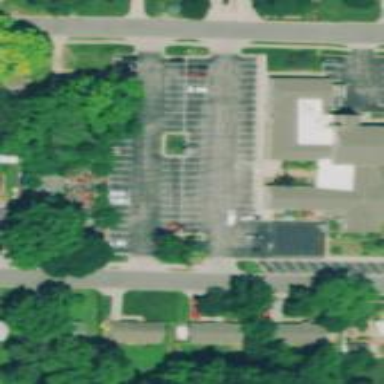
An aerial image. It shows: Parking area.